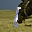
Label: 1